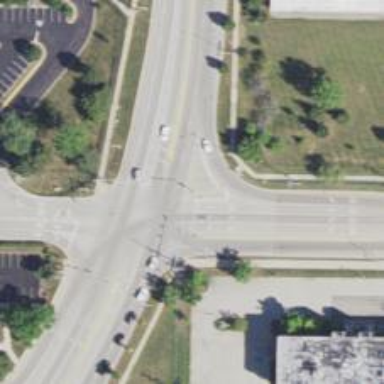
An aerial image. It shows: Footway that serves as traffic island.